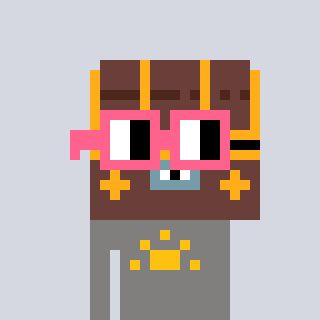
a pixel art character with square pink glasses, a treasure chest-shaped head and a bluegrey-colored body on a cool background